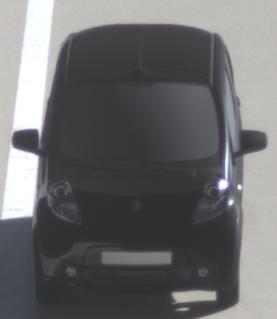
Make: Peugeot
Model: iOn
Detailed model: iOn
Model produced from: 2010/12
Model produced until: 2013/02
Doors: 5
Color: black
Road condition: wet road
Daytime: morning or afternoon
Contrast: high contrast